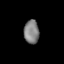
Tissue: lung
Cell type: Endothelial cells
Senescence score: 0.5632
Nuclear area (px): 349
Mean DAPI intensity: 127.951